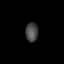
Tissue: lung
Cell type: Fibroblasts
Senescence score: 0.6928
Nuclear area (px): 236
Mean DAPI intensity: 72.339